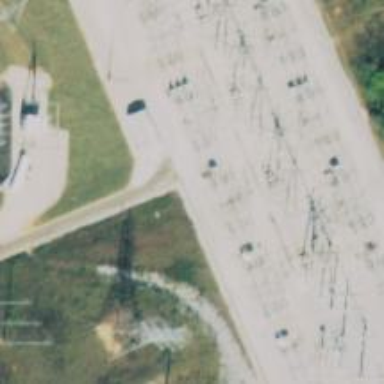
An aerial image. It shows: Switch used for power control.